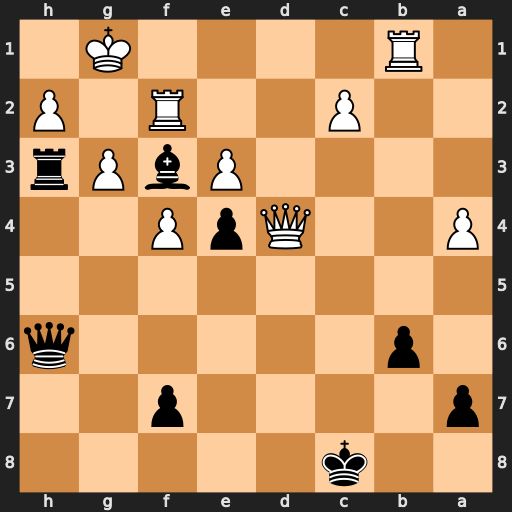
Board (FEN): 2k5/p4p2/1p5q/8/P2QpP2/4PbPr/2P2R1P/1R4K1
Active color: b
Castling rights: -
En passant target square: -
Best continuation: Rxg3+ Kf1 Qh3+ Ke1 Rg1+ Kd2 Rxb1